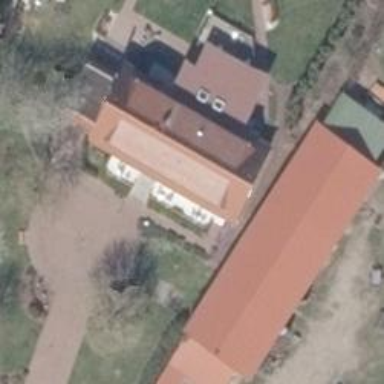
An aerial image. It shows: Nursing home.